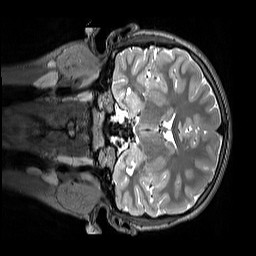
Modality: T2w
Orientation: coronal
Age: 10
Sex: male
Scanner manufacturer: siemens
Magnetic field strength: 3 T
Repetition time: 3.2 s
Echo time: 0.408 s